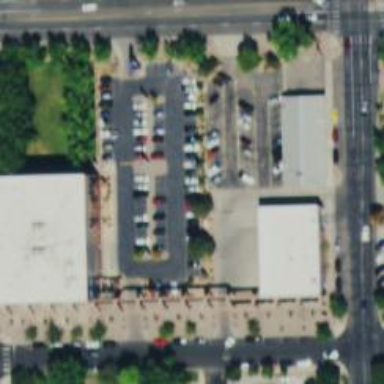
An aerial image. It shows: Parking space.